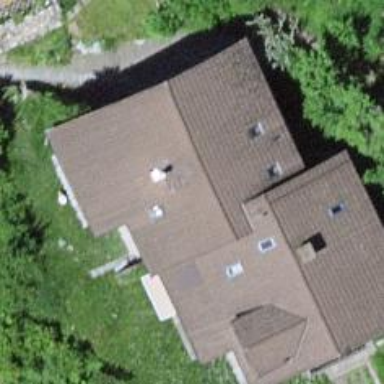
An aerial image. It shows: Detached building.